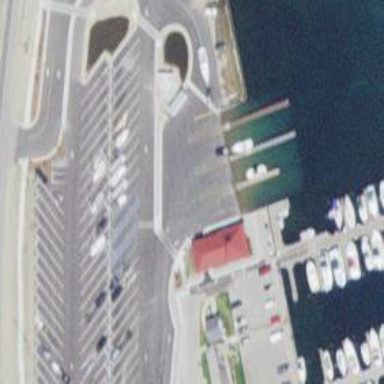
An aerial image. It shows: Slipway on leisure land.